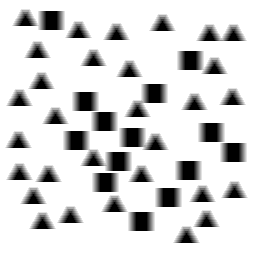
Squares: 14
Triangles: 30
Stars: 0
Total shapes: 44